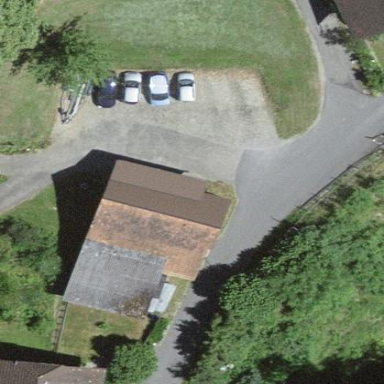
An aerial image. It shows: Farm building.